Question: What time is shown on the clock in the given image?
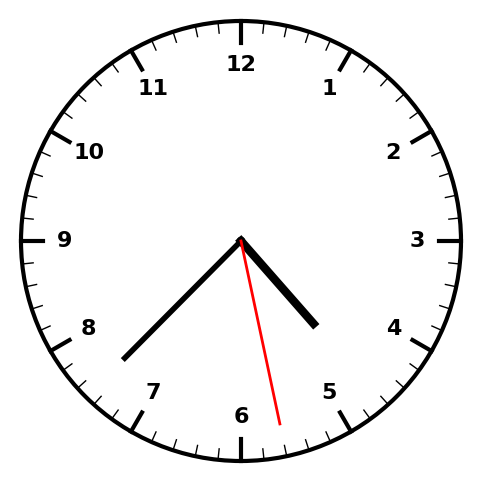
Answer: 04:37:28